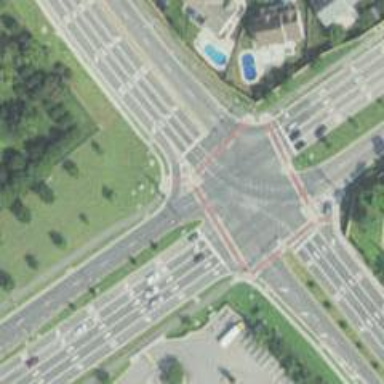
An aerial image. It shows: Marked zebra crossing on the road.